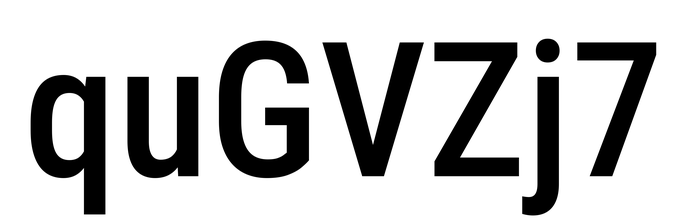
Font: Roboto_Condensed_Medium